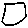
Label: square